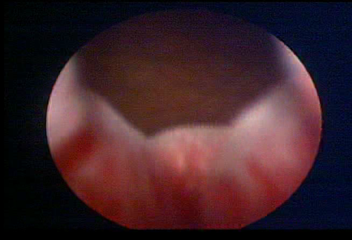
Modality: WLC
Class: Normal mucosa
Bladder cancer association: No